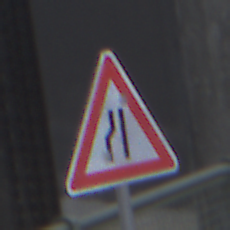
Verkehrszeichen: EinseitigVerengteFahrbahnLinks
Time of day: MorningAfternoon
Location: Outdoor (Suburban)
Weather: Overcast
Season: NotSpecified
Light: Natural